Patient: sex M, age 58
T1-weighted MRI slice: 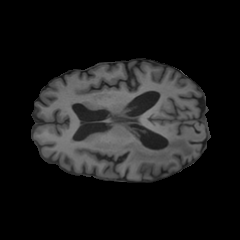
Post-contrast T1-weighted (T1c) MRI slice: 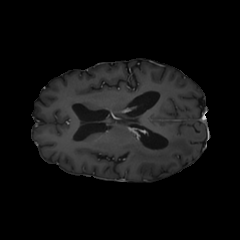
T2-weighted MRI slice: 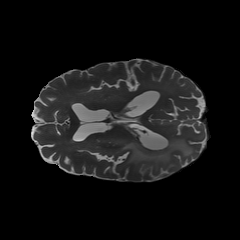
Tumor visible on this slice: yes
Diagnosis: Glioblastoma, IDH-wildtype
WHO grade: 4